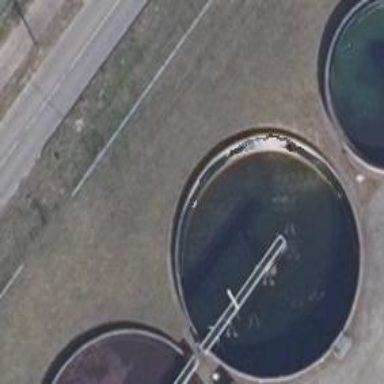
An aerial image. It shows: Image of wastewater.